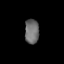
Tissue: lung
Cell type: Myeloid cells
Senescence score: 0.2099
Nuclear area (px): 340
Mean DAPI intensity: 109.926